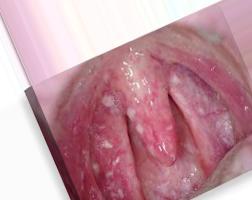
Condition: Mouth Ulcer